Interaction volume radius: 5 \u00c5
Interaction volume height: 30 \u00c5
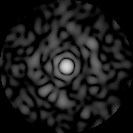
Disorder parameter: 0.8062